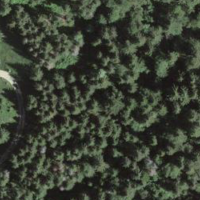
EUNIS habitat code: 43
Species observed at this site:
Stachys alpina